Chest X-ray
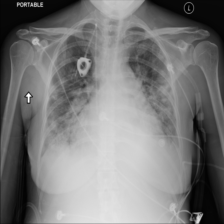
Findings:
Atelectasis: negative
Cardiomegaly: positive
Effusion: positive
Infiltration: positive
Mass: negative
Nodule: negative
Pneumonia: negative
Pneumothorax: negative
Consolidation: negative
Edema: negative
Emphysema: negative
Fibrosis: negative
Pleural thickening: negative
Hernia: negative